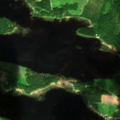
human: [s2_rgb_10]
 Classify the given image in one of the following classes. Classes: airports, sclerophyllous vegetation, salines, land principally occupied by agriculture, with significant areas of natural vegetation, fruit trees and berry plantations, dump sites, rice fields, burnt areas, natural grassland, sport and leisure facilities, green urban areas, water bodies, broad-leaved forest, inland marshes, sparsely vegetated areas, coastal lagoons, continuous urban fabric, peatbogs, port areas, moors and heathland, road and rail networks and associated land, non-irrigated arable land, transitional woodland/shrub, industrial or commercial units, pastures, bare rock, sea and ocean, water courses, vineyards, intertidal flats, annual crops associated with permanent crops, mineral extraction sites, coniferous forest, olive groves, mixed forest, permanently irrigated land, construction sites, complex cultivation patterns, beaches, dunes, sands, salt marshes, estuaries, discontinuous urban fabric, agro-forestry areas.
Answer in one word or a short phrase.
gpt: mixed forest, transitional woodland/shrub, water bodies